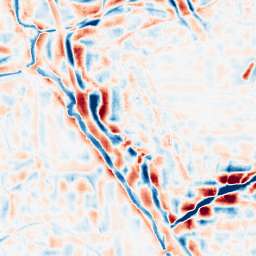
Category: wavelet
Decomposition family: wavelet_reverse_biorthogonal
Decomposition parameters: wavelet: rbio5.5
level: 4
Upsampling method: sinc_blackman
Upsampling parameters: scale: 4
kernel_size: 8
Upsampling scale: 4